Question: I want to implement Discrete Integration with Galois Fields in Matlab where the time step is not constant.
Assume that it is this:

## My attempt
'''
function [ int ] = integrate_matlab( YDataVector, a, b )
%integrate_matlab Calculate the discrete integral
% Discrete Matlab Integration
% int_1^N x(t_k) * (b-a)/N, where t_k = a + (b-a) k/N
%
% YDataVector - Galois vector (255 x 1 gf), this is signal,
% which values you can reach by YDataVector.x
%
% int - returns Galois vector (255 x 1 gf)
N = length(YDataVector);
for k=1:N
tk = a + (b - a) * k/N;
int = xtk(YDataVector, k) * (b - a) / N;
% How to implement the function xtk(YDataVector)?
end
'''
and then the function xtk
'''
function [ xtk_result ] = xtk( YDataVector, k )
%xkt Summary of this function goes here
% YDataVector - Galois vector (255 x 1 gf), this is signal
% xtk_result - Galois vector (255 x 1 gf)
% k - index, this must be here to be able calculate different xtk for different iterations
xtk_result = ; // I do not know what to fill here
end
'''
I am confused by the mathematical series equation for .
I know that I am doing now this wrong.
The writing just confuses me, since I think it as a function that takes in the series.
I know that it is a signal at some time point, here the , but how to implement it I have forgotten.
I should probably iterate the series first:
'''
t_0 = a;
t_1 = a + (b - a) * 1/N;
'''
This does not seem to help, since is not defined iteratively.
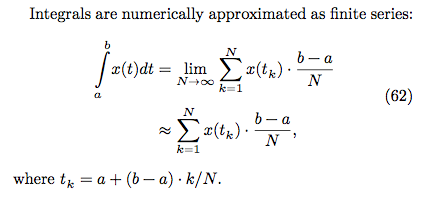
Answer: Assuming that t contains the time that corresponds to each element of x (stored in YDataVector.x). Then if I understood correctly your question you can get x_tk with something like this :
'N = length(YDataVector.x) ; k = 1 : N; tk = a + (b-a)* k/N ; x_tk = interp1(t,YDataVector.x,tk);'